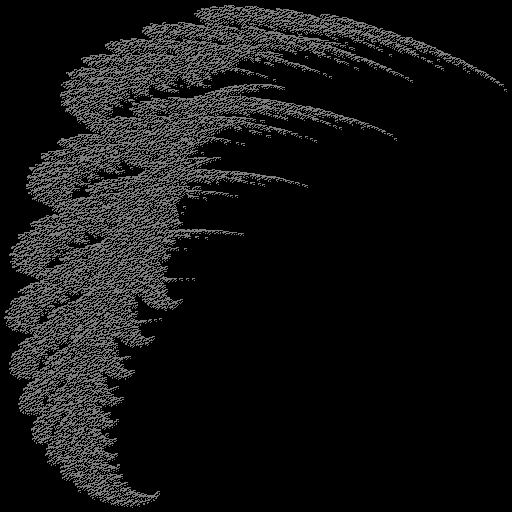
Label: snowdrift